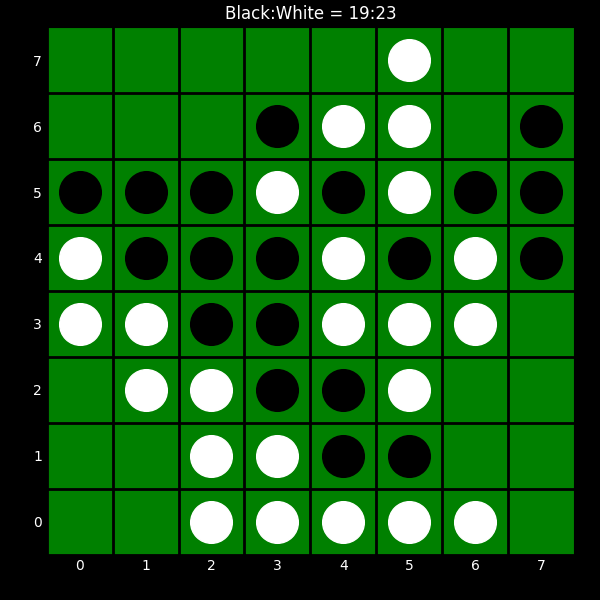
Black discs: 19
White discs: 23